Question: I have three different layouts 'cardsListLayout' , 'titleLayout' , 'cardMagazineLayout'and there may be more in the future, which used as a views on 'onCreateViewHolder' method.
I want to switch between views in 'onCreateViewHolder' method so when user choose from AlertDialog list
this onOptionsItemSelected in MainActivity Where there is menu Item "change the layout" so that when the user presses it it appears AlertDialog list
'''
@Override
public boolean onOptionsItemSelected(MenuItem item) {
if (item.getItemId() == R.id.change_layout) {
AlertDialog.Builder builder = new AlertDialog.Builder(this);
builder.setTitle(getString(R.string.choose_layout));
String[] layouts = {"Title Layout", "Cards List", "Card Magazine Layout"};
builder.setItems(layouts, new DialogInterface.OnClickListener() {
@Override
public void onClick(DialogInterface dialog, int index) {
switch (index) {
case 0: // Title layout
Toast.makeText(MainActivity.this,
"Title layout", Toast.LENGTH_LONG).show();
break;
case 1: // Cards List
Toast.makeText(MainActivity.this,
"Card list", Toast.LENGTH_LONG).show();
break;
case 2: // Cards Magazine Layout
Toast.makeText(MainActivity.this,
"Card Magazine Layout", Toast.LENGTH_LONG).show();
}
}
});
'''
and this my custom adapter class 'PostAdapter'
'''
public class PostAdapter extends RecyclerView.Adapter<PostAdapter.PostViewHolder> {
private Context context;
private List<Item> items;
public PostAdapter(Context context, List<Item> items) {
this.context = context;
this.items = items;
}
@NonNull
@Override
public PostAdapter.PostViewHolder onCreateViewHolder(@NonNull ViewGroup parent, int viewType) {
LayoutInflater inflater = LayoutInflater.from(context);
// here's the three layouts that I can't switch between it
View cardsListLayout = inflater.inflate(R.layout.post_item_card_layout, parent, false);
View titleLayout = inflater.inflate(R.layout.post_item_grid_layout, parent, false);
View cardMagazineLayout = inflater.inflate(R.layout.card_magazine_layout,parent,false);
return new PostViewHolder(titleLayout);
}
@Override
public void onBindViewHolder(@NonNull PostViewHolder holder, int position) {
final Item item = items.get(position);
holder.postTitle.setText(item.getTitle());
final Document document = Jsoup.parse(item.getContent());
Elements elements = document.select("img");
Log.e("CODE", "Image: " + elements.get(0).attr("src"));
// Log.d("Text",document.text());
// holder.postDescription.setText(document.text());
Glide.with(context).load(elements.get(0).attr("src"))
.into(holder.postImage);
holder.itemView.setOnClickListener(new View.OnClickListener() {
@Override
public void onClick(View view) {
Intent intent = new Intent(context, DetailsActivity.class);
intent.putExtra("url", item.getUrl());
intent.putExtra("title", item.getTitle());
intent.putExtra("content", item.getContent());
int youtubeThumbnailImagesetVisibility = 0;
Element element = document.body();
String youtubeThumbnailImageSrc = "";
String youTubeLink = "";
for (Element e : element.getElementsByClass
("YOUTUBE-iframe-video")) {
youtubeThumbnailImageSrc = e.attr("data-thumbnail-src");
youTubeLink = e.attr("src");
Log.e("YouTube thumbnail", youtubeThumbnailImageSrc);
Log.e("Youtube link", youTubeLink);
}
if (youtubeThumbnailImageSrc.isEmpty()) {
youtubeThumbnailImagesetVisibility = 8;
intent.putExtra("youtubeThumbnailImagesetVisibility",
youtubeThumbnailImagesetVisibility);
} else {
intent.putExtra("youtubeThumbnailImageSrc", youtubeThumbnailImageSrc);
intent.putExtra("youTubeLink", youTubeLink);
}
// String imageSrc = elements.get(0).attr("src");
// intent.putExtra("blogImage",imageSrc);
context.startActivity(intent);
}
});
}
@Override
public int getItemCount() {
return items.size();
}
public class PostViewHolder extends RecyclerView.ViewHolder {
ImageView postImage;
TextView postTitle;
TextView postDescription;
public PostViewHolder(View itemView) {
super(itemView);
postImage = itemView.findViewById(R.id.postImage);
postTitle = itemView.findViewById(R.id.postTitle);
postDescription = itemView.findViewById(R.id.postDescription);
}
}
}
'''
I created two different Layout Manager for each one, there's a LinearLayoutManager and GridLayoutManager, currently I used GridLayout so I commented the LinearLayoutManger temporarily until I know how to switch between them
'''
// linearLayoutManager = new LinearLayoutManager(this);
gridLayoutManager = new GridLayoutManager(this, 2, RecyclerView.VERTICAL, false);
// recyclerView.setLayoutManager(linearLayoutManager);
recyclerView.setLayoutManager(gridLayoutManager);
'''
The result I aspire to

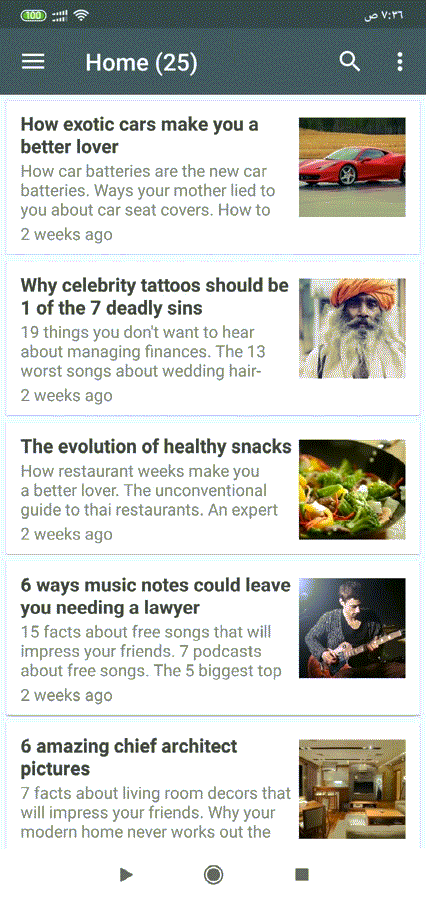
Answer: No need to use multiple 'Recyclerview' for this
You can achieve this using single 'Recyclerview' with 'Multiple viewType'
When you want to change the layout of 'Recyclerview' just change the 'LayoutManager' and 'viewType' of your 'Recyclerview' it will work
Try this way
First Create a Three layout for your Multiple viewType
> grid_layout
'''
<?xml version="1.0" encoding="utf-8"?>
<android.support.v7.widget.CardView xmlns:android="http://schemas.android.com/apk/res/android"
xmlns:app="http://schemas.android.com/apk/res-auto"
android:layout_width="150dp"
android:layout_height="150dp"
app:cardElevation="10dp"
app:cardUseCompatPadding="true">
<RelativeLayout
android:layout_width="match_parent"
android:layout_height="wrap_content"
android:orientation="vertical">
<ImageView
android:layout_width="match_parent"
android:layout_height="150dp"
android:adjustViewBounds="true"
android:contentDescription="@string/app_name"
android:scaleType="centerCrop"
android:src="@drawable/dishu" />
<TextView
android:layout_width="match_parent"
android:layout_height="wrap_content"
android:layout_alignParentBottom="true"
android:background="#6a000000"
android:gravity="center"
android:padding="10dp"
android:text="dummy text"
android:textColor="@android:color/white" />
</RelativeLayout>
</android.support.v7.widget.CardView>
'''
> cardlist_layout
'''
<?xml version="1.0" encoding="utf-8"?>
<android.support.v7.widget.CardView xmlns:android="http://schemas.android.com/apk/res/android"
xmlns:app="http://schemas.android.com/apk/res-auto"
android:layout_width="match_parent"
android:layout_height="wrap_content"
app:cardElevation="10dp"
app:cardUseCompatPadding="true">
<LinearLayout
android:layout_width="match_parent"
android:layout_height="wrap_content"
android:layout_gravity="center"
android:orientation="vertical">
<ImageView
android:layout_width="match_parent"
android:layout_height="150dp"
android:adjustViewBounds="true"
android:contentDescription="@string/app_name"
android:scaleType="centerCrop"
android:src="@drawable/dishu" />
<TextView
android:layout_width="match_parent"
android:layout_height="wrap_content"
android:paddingStart="5dp"
android:paddingEnd="10dp"
android:text="Dummy Title"
android:textColor="@android:color/black"
android:textStyle="bold" />
<TextView
android:layout_width="match_parent"
android:layout_height="wrap_content"
android:paddingStart="5dp"
android:paddingEnd="10dp"
android:text="Dummy Tex" />
</LinearLayout>
</android.support.v7.widget.CardView>
'''
> title_layout
'''
<?xml version="1.0" encoding="utf-8"?>
<android.support.v7.widget.CardView xmlns:android="http://schemas.android.com/apk/res/android"
xmlns:app="http://schemas.android.com/apk/res-auto"
android:layout_width="match_parent"
android:layout_height="wrap_content"
app:cardElevation="10dp"
app:cardUseCompatPadding="true">
<LinearLayout
android:layout_width="match_parent"
android:layout_height="wrap_content"
android:layout_gravity="center">
<LinearLayout
android:layout_width="0dp"
android:layout_height="wrap_content"
android:layout_weight="1"
android:orientation="vertical">
<TextView
android:layout_width="match_parent"
android:layout_height="wrap_content"
android:paddingStart="5dp"
android:paddingEnd="5dp"
android:text="dummy text"
android:textColor="@android:color/black"
android:textStyle="bold" />
<TextView
android:layout_width="match_parent"
android:layout_height="wrap_content"
android:gravity="start"
android:paddingStart="5dp"
android:paddingEnd="5dp"
android:text="I have three different layouts cardsListLayout , titleLayout , cardMagazineLayoutand there may be more in the future, which used as a views on onCreateViewHolder method." />
</LinearLayout>
<ImageView
android:layout_width="wrap_content"
android:layout_height="150dp"
android:adjustViewBounds="true"
android:contentDescription="@string/app_name"
android:scaleType="centerCrop"
android:src="@drawable/dishu" />
</LinearLayout>
</android.support.v7.widget.CardView>
'''
> DataAdapter
'''
package neel.com.recyclerviewdemo;
import android.content.Context;
import android.support.annotation.NonNull;
import android.support.v7.widget.RecyclerView;
import android.view.LayoutInflater;
import android.view.View;
import android.view.ViewGroup;
public class DataAdapter extends RecyclerView.Adapter<RecyclerView.ViewHolder> {
public static final int ITEM_TYPE_GRID = 0;
public static final int ITEM_TYPE_CARD_LIST = 1;
public static final int ITEM_TYPE_TITLE_LIST = 2;
private Context mContext;
private int VIEW_TYPE = 0;
public DataAdapter(Context mContext) {
this.mContext = mContext;
}
public void setVIEW_TYPE(int viewType) {
VIEW_TYPE = viewType;
notifyDataSetChanged();
}
@NonNull
@Override
public RecyclerView.ViewHolder onCreateViewHolder(@NonNull ViewGroup parent, int viewType) {
View view = null;
// check here the viewType and return RecyclerView.ViewHolder based on view type
switch (VIEW_TYPE) {
case ITEM_TYPE_GRID:
// if VIEW_TYPE is Grid than return GridViewHolder
view = LayoutInflater.from(mContext).inflate(R.layout.grid_layout, parent, false);
return new GridViewHolder(view);
case ITEM_TYPE_CARD_LIST:
// if VIEW_TYPE is Card List than return CardListViewHolder
view = LayoutInflater.from(mContext).inflate(R.layout.cardlist_layout, parent, false);
return new CardListViewHolder(view);
case ITEM_TYPE_TITLE_LIST:
// if VIEW_TYPE is Title List than return TitleListViewHolder
view = LayoutInflater.from(mContext).inflate(R.layout.title_layout, parent, false);
return new TitleListViewHolder(view);
}
return new GridViewHolder(view);
}
@Override
public void onBindViewHolder(@NonNull RecyclerView.ViewHolder holder, int position) {
final int itemType = getItemViewType(position);
// First check here the View Type
// than set data based on View Type to your recyclerview item
if (itemType == ITEM_TYPE_GRID) {
if (holder instanceof CardViewHolder) {
GridViewHolder viewHolder = (GridViewHolder) holder;
// write here code for your grid list
}
} else if (itemType == ITEM_TYPE_CARD_LIST) {
if (holder instanceof CardViewHolder) {
CardListViewHolder buttonViewHolder = (CardListViewHolder) holder;
// write here code for your grid list
}
} else if (itemType == ITEM_TYPE_TITLE_LIST) {
if (holder instanceof CardViewHolder) {
TitleListViewHolder buttonViewHolder = (TitleListViewHolder) holder;
// write here code for your TitleListViewHolder
}
}
}
@Override
public int getItemCount() {
return 40;
}
// RecyclerView.ViewHolder class for gridLayoutManager
public class GridViewHolder extends RecyclerView.ViewHolder {
public GridViewHolder(@NonNull View itemView) {
super(itemView);
}
}
// RecyclerView.ViewHolder class for Card list View
public class CardListViewHolder extends RecyclerView.ViewHolder {
public CardListViewHolder(@NonNull View itemView) {
super(itemView);
}
}
// RecyclerView.ViewHolder class for Title list View
public class TitleListViewHolder extends RecyclerView.ViewHolder {
public TitleListViewHolder(@NonNull View itemView) {
super(itemView);
}
}
}
'''
> MainActivity
'''
package neel.com.recyclerviewdemo;
import android.content.DialogInterface;
import android.os.Bundle;
import android.support.v7.app.AlertDialog;
import android.support.v7.app.AppCompatActivity;
import android.support.v7.widget.GridLayoutManager;
import android.support.v7.widget.LinearLayoutManager;
import android.support.v7.widget.RecyclerView;
import android.view.Menu;
import android.view.MenuInflater;
import android.view.MenuItem;
public class MainActivity extends AppCompatActivity {
DataAdapter dataAdapter;
private RecyclerView myRecyclerView;
private LinearLayoutManager linearLayoutManager;
private GridLayoutManager gridLayoutManager;
@Override
protected void onCreate(Bundle savedInstanceState) {
super.onCreate(savedInstanceState);
setContentView(R.layout.activity_main);
myRecyclerView = findViewById(R.id.myRecyclerView);
myRecyclerView.setHasFixedSize(true);
linearLayoutManager = new LinearLayoutManager(this);
gridLayoutManager = new GridLayoutManager(this, 3);
myRecyclerView.setLayoutManager(gridLayoutManager);
dataAdapter = new DataAdapter(this);
myRecyclerView.setAdapter(dataAdapter);
}
@Override
public boolean onCreateOptionsMenu(Menu menu) {
MenuInflater inflater = getMenuInflater();
inflater.inflate(R.menu.home_menu, menu);
// return true so that the menu pop up is opened
return true;
}
@Override
public boolean onOptionsItemSelected(MenuItem item) {
if (item.getItemId() == R.id.action_dialog) {
AlertDialog.Builder builder = new AlertDialog.Builder(this);
builder.setTitle("Please choose a layout");
String[] layouts = {"Title Layout", "Cards List", "Grid View"};
builder.setItems(layouts, new DialogInterface.OnClickListener() {
@Override
public void onClick(DialogInterface dialog, int index) {
switch (index) {
case 0: // Title layout
dataAdapter.setVIEW_TYPE(2);
myRecyclerView.setLayoutManager(linearLayoutManager);
myRecyclerView.setAdapter(dataAdapter);
break;
case 1: // Cards List
dataAdapter.setVIEW_TYPE(1);
myRecyclerView.setLayoutManager(linearLayoutManager);
myRecyclerView.setAdapter(dataAdapter);
break;
case 2: // Grid Layout
dataAdapter.setVIEW_TYPE(0);
myRecyclerView.setLayoutManager(gridLayoutManager);
myRecyclerView.setAdapter(dataAdapter);
}
}
});
builder.show();
}
return super.onOptionsItemSelected(item);
}
}
'''
> activity_main layout
'''
<?xml version="1.0" encoding="utf-8"?>
<LinearLayout xmlns:android="http://schemas.android.com/apk/res/android"
xmlns:tools="http://schemas.android.com/tools"
android:layout_width="match_parent"
android:layout_height="match_parent"
android:orientation="vertical"
tools:context=".MainActivity">
<android.support.v7.widget.RecyclerView
android:id="@+id/myRecyclerView"
android:layout_width="match_parent"
android:layout_height="match_parent" />
</LinearLayout>
'''
<URL>